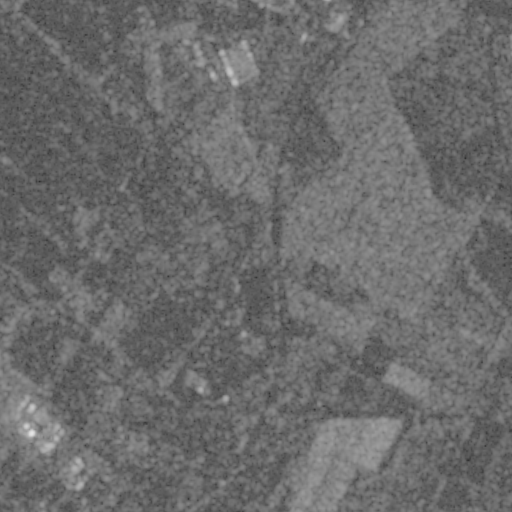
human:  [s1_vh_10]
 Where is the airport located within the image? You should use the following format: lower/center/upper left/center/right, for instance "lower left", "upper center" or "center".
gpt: The airport is located in the upper left of the image.
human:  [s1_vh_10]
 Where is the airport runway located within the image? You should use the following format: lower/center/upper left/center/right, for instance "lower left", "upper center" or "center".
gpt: The airport runway is located in the upper left of the image.
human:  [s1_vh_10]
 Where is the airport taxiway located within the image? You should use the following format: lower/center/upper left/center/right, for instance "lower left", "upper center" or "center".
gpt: The airport taxiway is located in the upper left of the image.
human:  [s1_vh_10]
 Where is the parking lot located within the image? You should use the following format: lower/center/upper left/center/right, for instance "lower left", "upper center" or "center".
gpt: The parking lot is located in the lower left of the image.
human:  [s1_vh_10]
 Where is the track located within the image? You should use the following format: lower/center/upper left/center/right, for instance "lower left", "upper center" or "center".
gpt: There is no track in the image.

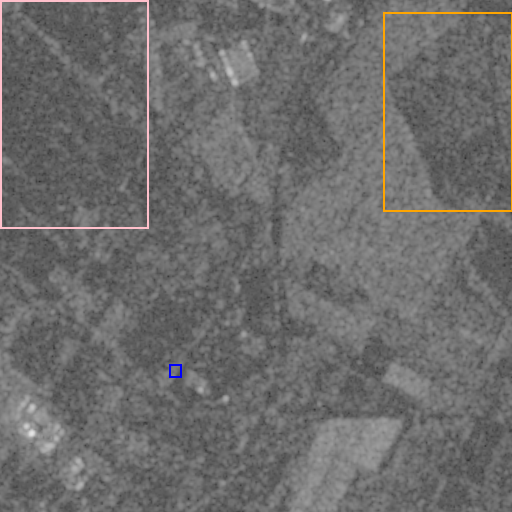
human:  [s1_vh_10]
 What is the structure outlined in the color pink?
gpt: The structure outlined in pink is an airport.
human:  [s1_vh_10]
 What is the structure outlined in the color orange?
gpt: The structure outlined in orange is a crop field.
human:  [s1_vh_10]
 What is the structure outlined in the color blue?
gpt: The structure outlined in blue is a parking lot.
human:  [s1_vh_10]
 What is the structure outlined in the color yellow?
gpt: There is no yellow outline.